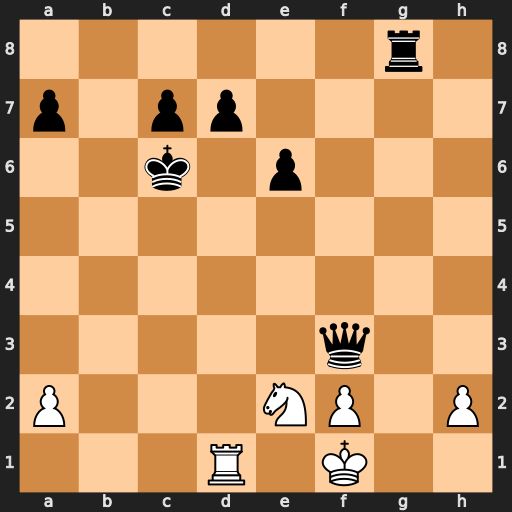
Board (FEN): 6r1/p1pp4/2k1p3/8/8/5q2/P3NP1P/3R1K2
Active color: w
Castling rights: -
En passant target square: -
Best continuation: Nd4+ Kc5 Nxf3